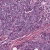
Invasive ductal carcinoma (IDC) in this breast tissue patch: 1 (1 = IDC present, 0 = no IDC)